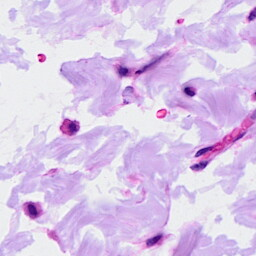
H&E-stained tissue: Ovarian